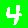
Digit: 4